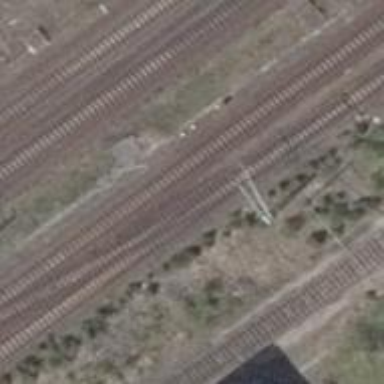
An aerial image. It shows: Rail yard with electrified contact lines for the railway.